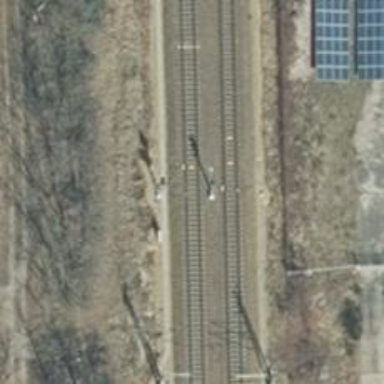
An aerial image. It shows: Railway signal with block marker train protection type.